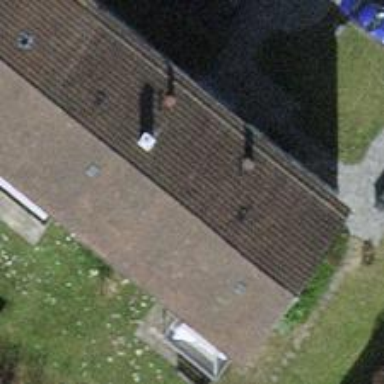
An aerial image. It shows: Gabled roof apartment building with tile roofing.